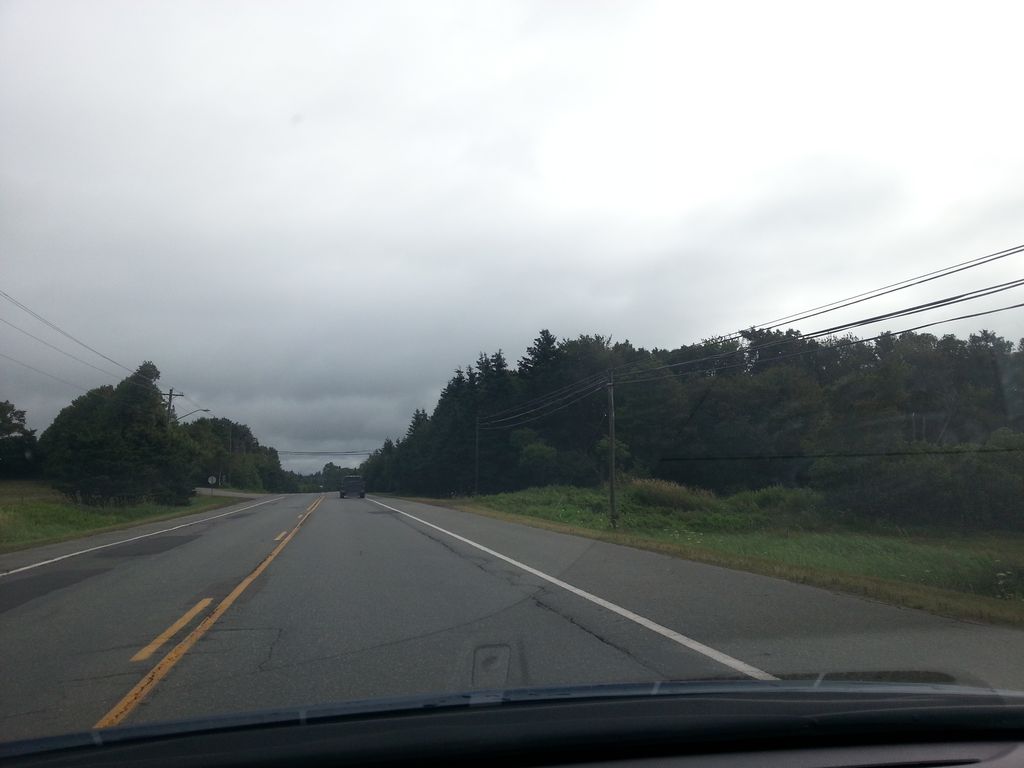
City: charlottetown